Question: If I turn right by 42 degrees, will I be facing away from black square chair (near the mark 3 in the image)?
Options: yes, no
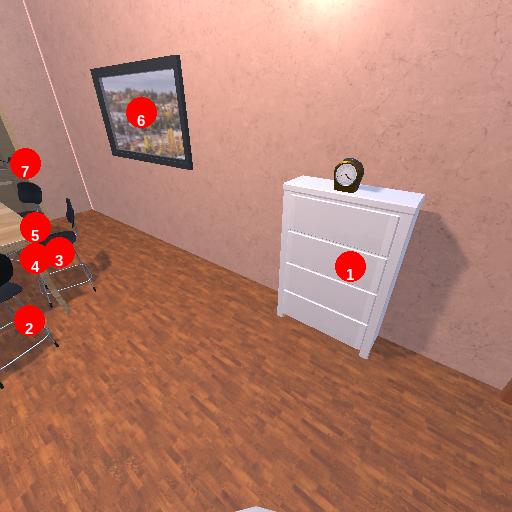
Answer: yes